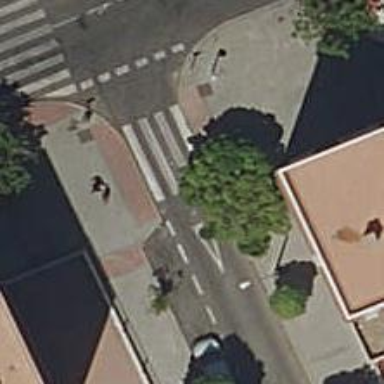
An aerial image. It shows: Footway with zebra crossing.